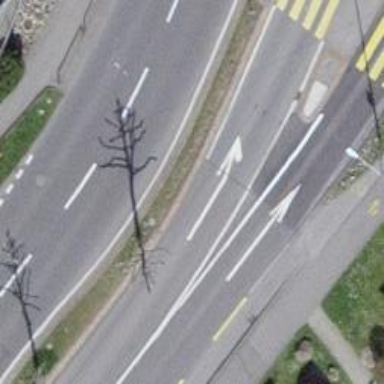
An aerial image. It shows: Asphalt road classified as primary highway. The road has trolley wire for trolley buses.